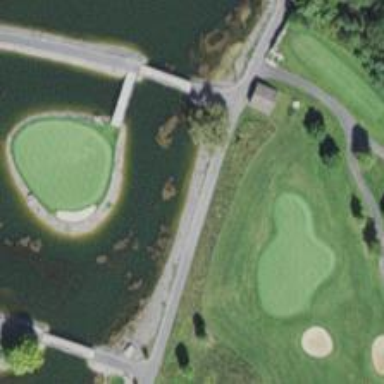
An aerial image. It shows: Asphalt service road used as golf cart path.